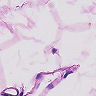
Metastatic tissue present: no